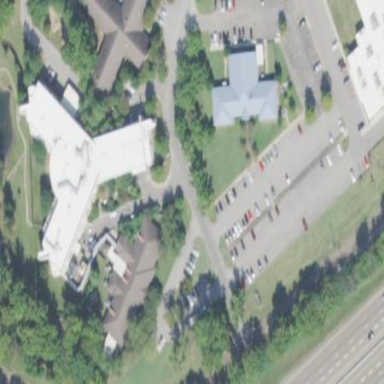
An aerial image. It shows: Healthcare facility identified as hospital.